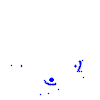
Particle: kaon